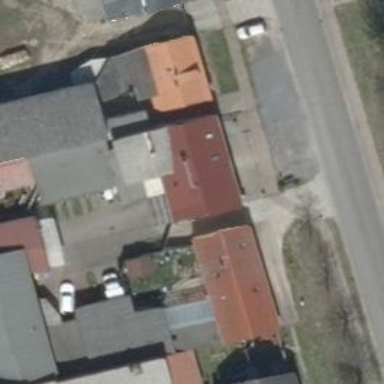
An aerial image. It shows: Bakery.